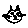
Label: cat